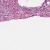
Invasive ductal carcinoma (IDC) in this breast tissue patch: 1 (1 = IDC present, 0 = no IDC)